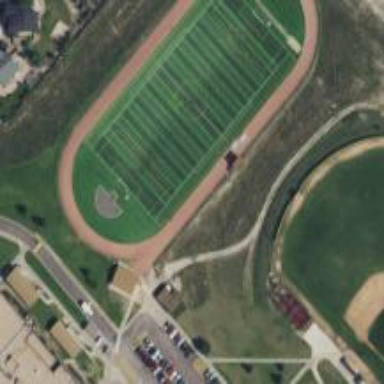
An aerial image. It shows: American football pitch for leisure and sport activities.